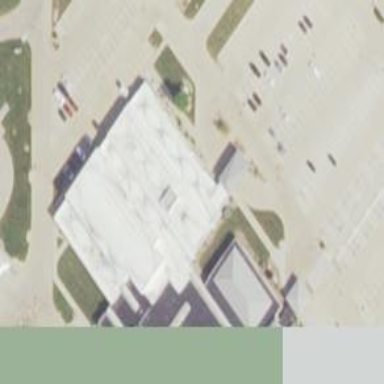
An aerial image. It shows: Part of building is shown in the image.